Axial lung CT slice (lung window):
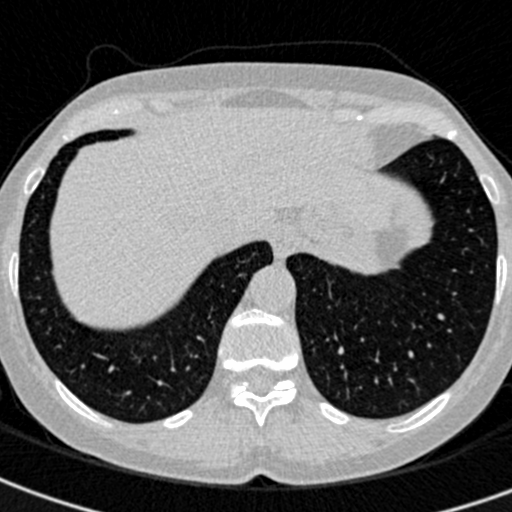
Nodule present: no